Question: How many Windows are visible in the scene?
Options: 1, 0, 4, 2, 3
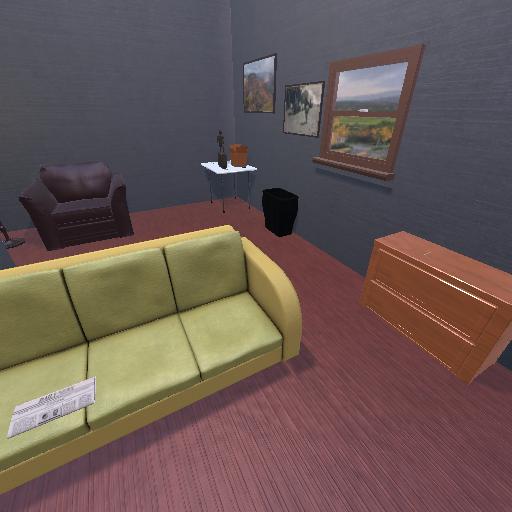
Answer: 1